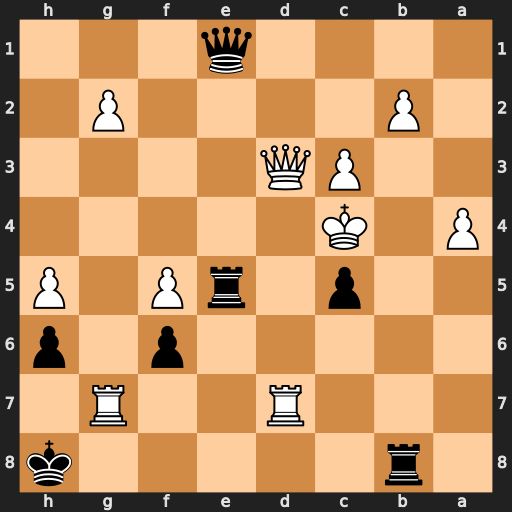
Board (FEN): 1r5k/3R2R1/5p1p/2p1rP1P/P1K5/2PQ4/1P4P1/4q3
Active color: b
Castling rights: -
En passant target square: -
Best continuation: Rb4+ cxb4 Qxb4#